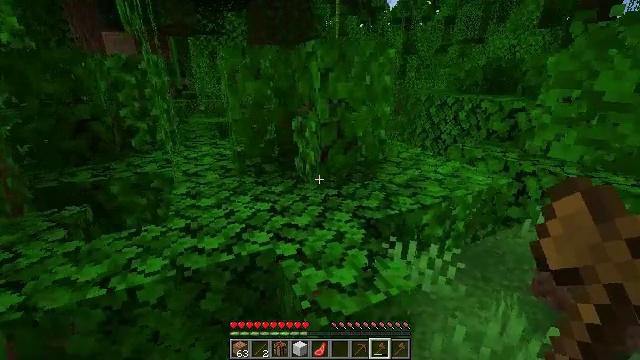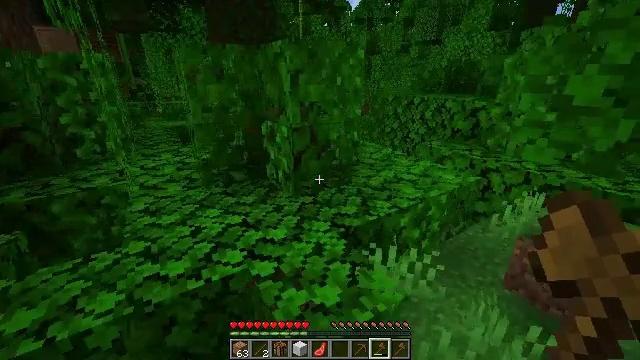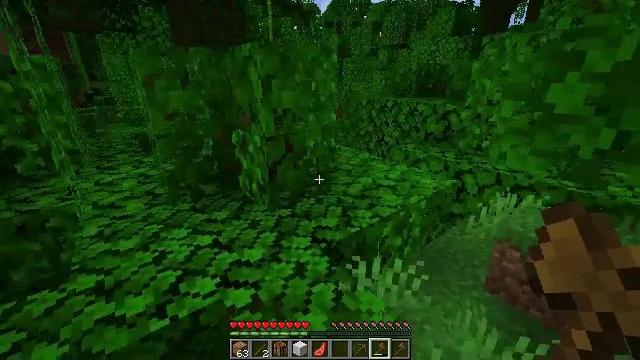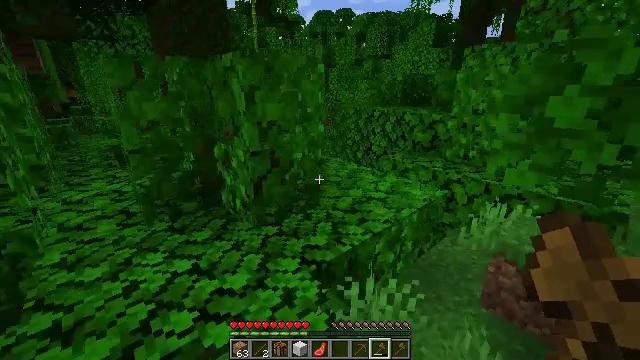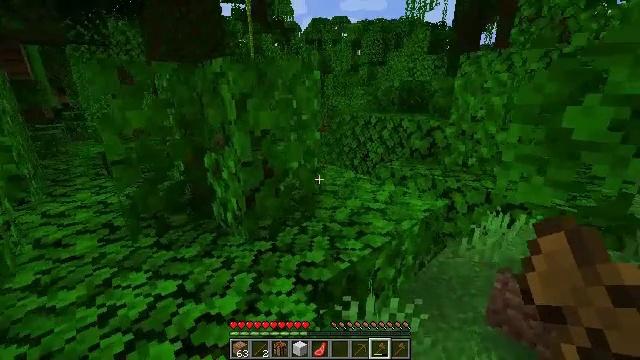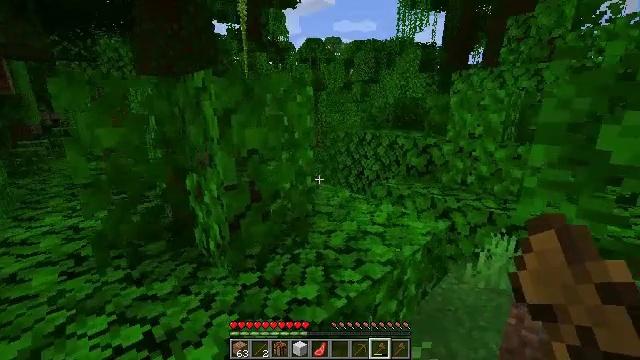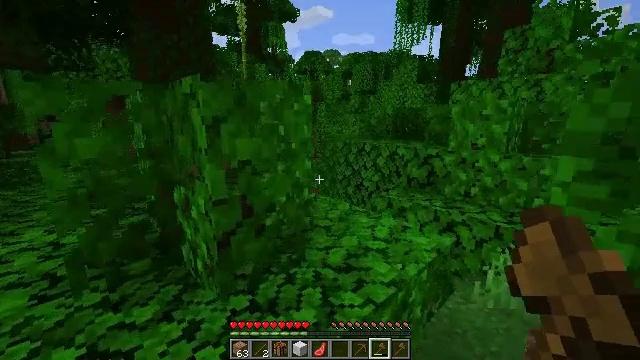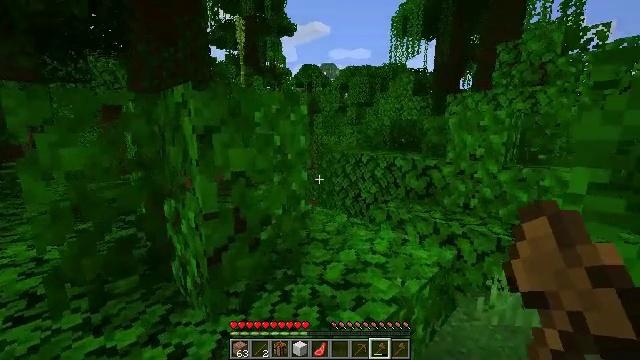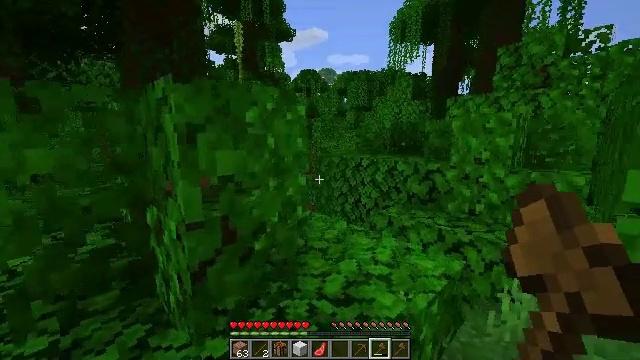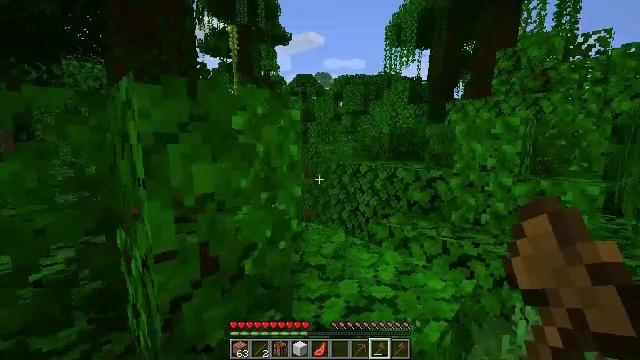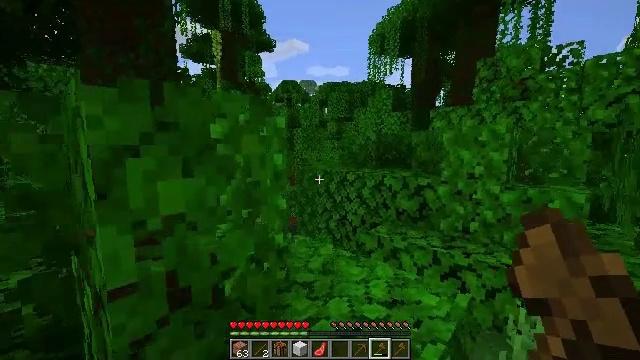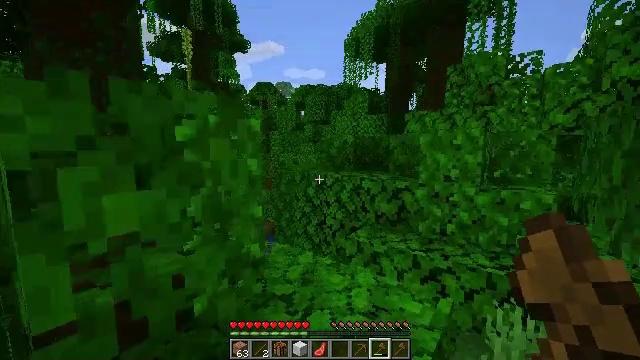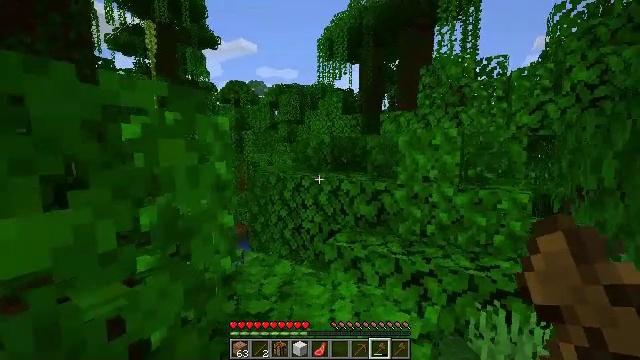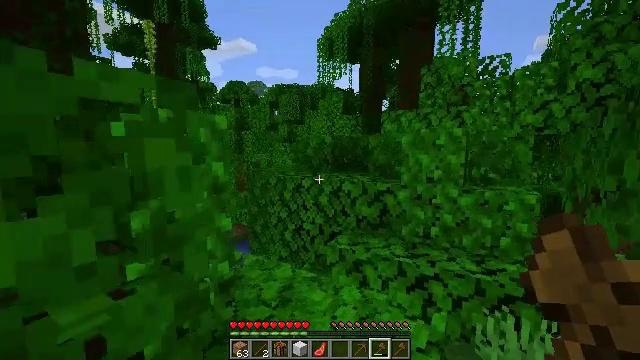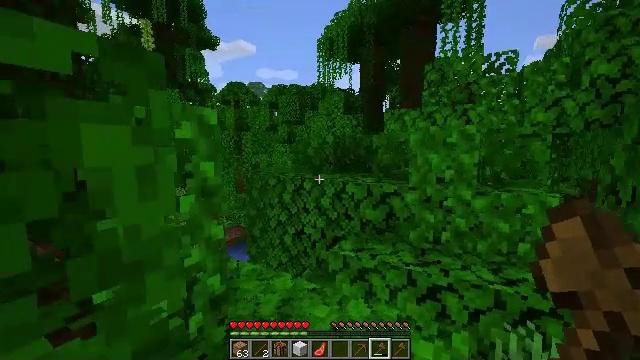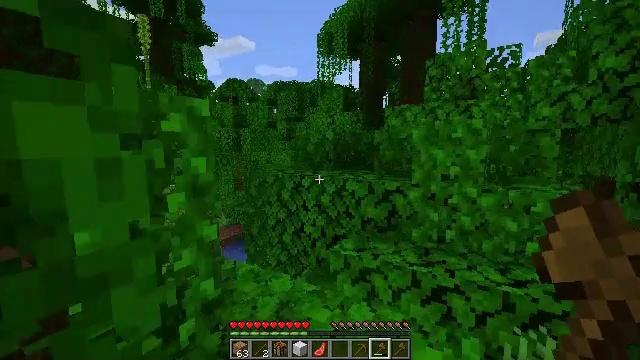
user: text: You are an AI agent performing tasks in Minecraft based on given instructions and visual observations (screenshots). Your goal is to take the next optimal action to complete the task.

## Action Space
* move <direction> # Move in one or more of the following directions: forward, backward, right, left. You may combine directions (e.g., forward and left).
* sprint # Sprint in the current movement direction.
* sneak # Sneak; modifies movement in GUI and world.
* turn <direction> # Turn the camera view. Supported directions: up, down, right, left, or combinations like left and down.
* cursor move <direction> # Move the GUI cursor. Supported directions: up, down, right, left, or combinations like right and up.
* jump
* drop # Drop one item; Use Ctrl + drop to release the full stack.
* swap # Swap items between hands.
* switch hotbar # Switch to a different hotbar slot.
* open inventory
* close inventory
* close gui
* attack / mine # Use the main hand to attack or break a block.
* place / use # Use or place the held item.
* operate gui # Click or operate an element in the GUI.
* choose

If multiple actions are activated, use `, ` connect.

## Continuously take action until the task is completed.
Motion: motion action
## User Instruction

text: Collect vines by mining them.
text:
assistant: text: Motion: move forward, turn right
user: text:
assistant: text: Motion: move forward, turn right
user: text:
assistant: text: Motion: move forward, turn right and up
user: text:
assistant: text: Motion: move forward, turn up
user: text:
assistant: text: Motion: move forward, turn right and up
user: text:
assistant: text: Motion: move forward, turn up
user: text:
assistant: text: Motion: move forward, turn up
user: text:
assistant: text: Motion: move forward
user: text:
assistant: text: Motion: move forward, turn up
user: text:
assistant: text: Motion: move forward, turn right and up
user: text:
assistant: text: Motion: move forward, turn right
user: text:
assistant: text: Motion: move forward, turn right
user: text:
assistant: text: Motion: move forward
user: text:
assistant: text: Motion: move forward
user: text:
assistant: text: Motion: move forward
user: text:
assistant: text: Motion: move forward, turn right and down
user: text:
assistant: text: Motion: move forward, turn right and down
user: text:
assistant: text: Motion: move forward, turn right and down
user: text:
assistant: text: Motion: move forward, turn right and down
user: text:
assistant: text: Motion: move forward, turn right and down
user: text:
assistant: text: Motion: move forward, turn right and down
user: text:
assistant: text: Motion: move forward, turn right and down
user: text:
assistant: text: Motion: move forward, turn right and down
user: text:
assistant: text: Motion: move forward
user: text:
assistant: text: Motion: move forward
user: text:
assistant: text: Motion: move forward
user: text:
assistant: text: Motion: move forward, jump
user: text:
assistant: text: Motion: move forward, jump
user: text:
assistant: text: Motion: move forward, jump
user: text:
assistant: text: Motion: move forward, turn left, jump